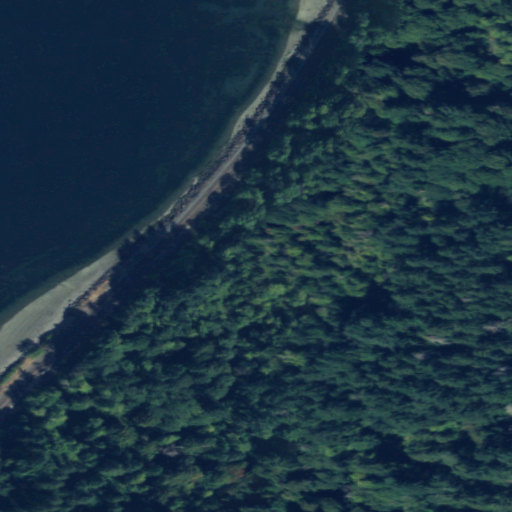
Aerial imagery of cliff(s) in Washington named Fourth Infantry Bluff containing evergreen forest, open water, mixed forest, deciduous forest, barren land, and herbaceous wetlands